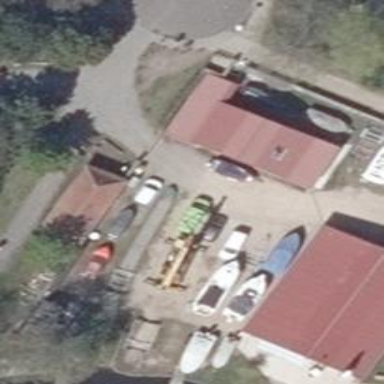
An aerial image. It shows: Boat shop.